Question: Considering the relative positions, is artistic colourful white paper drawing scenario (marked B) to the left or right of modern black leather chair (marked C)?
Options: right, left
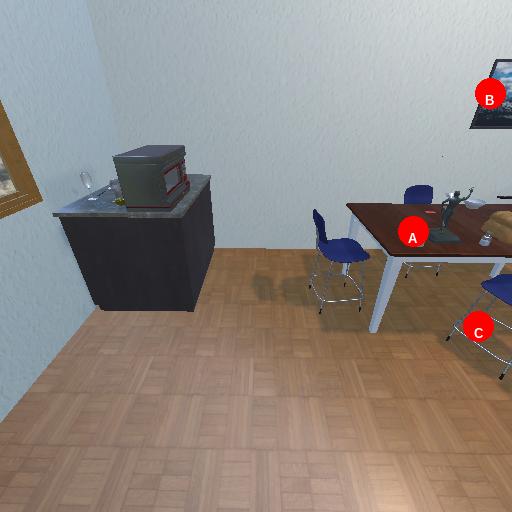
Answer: right